Question: I've developed an instant messaging component using AngularJS that adds instant messaging functionality to any web page. The component is fairly complex it's style sheet runs to about 800 lines.
I'm having a problem when the component is deployed to third party websites. Sometimes the CSS from the host website affects the styles of the chat widget.

The screenshot is used when the component is added to a fresh Wordpress install. You can see that the button text is overridden by the Wordpress style to be upper case.
The problem is this component will be deployed to tens of thousands of websites so it wouldn't be practical to solve each small issue on a case by case basis. It would also be impossible to know if these changes would have a knock on affect to another website.
The approach I'm currently considering is to create a very comprehensive reset stylesheet - I'd override all possible styles on all elements. That would give me a fresh canvas to start with.
This seems like a pretty onerous task so I was wondering if anyone had devised a better solution?
Note:
An iFrame isn't possible because the chat has to overlay the original web page
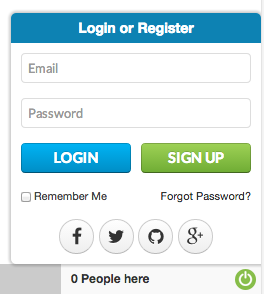
Answer: Like Luca suggested, using a namespace is the correct answer.
While you could use !important or an iframe I dislike both of those answers and here's why.
### Why you shouldn't use !important
1. Your goal is to create CSS that can't be overridden. Using !important doesn't actually solve that problem. I could still override your styling by using the same specificity that you have. It is however, a pain to do.
2. Mozilla specifically recommends that you don't do it.
3. As you've said yourself, this could be used on 100k+ websites. The likelihood that you're going to override someone else's styling is pretty high. Using !important is going to ruin their day. You've effectively taken the cascading out of CSS. As a rule, use the least amount of specificity that you can comfortably get away with. This makes everyone's life easier.
### Why an iframe is not the answer
I'm not nearly as opposed to using an iframe as I am to using !important but there is some negatives that you need to be aware of.
1. iframes give control to you (the plugin maker) at the cost of the user. e.g. The user has no choice in being able to match your iframe's responsiveness with their site. It's entirely likely that some user is going to have a specific breakpoint that isn't going to play nice with your plugin.
2. Your styling is impossible to override. This point could be seen as a positive for you but I find that it's a negative to the user. Being able to style the colors of your plugin helps make the plugin a part of the site. It's a guarantee that your plugin's colors won't mesh well with some sites. Letting the user change the colors is a must for me.
### Using Namespaces
The idea is pretty simple. Let's say that your app is called SuperIM2000. All you do is make sure that there's a container with the same class name and that you use it to target your styling. This has the added benefit of allowing you to use very simple class names e.g. button.
### HTML
'''
<div class="superIM2000">
<input class="button" />
</div>
'''
### CSS
'''
.superIM2000 .button{
color:#000;
}
'''
As you can see, the specificity is very low. However, the likelihood that you're going to override someone else's styling is extremely low. This has a benefit to the user as well. It's possible that the button class is already used in their site and it can take advantage of any inheritance that you haven't overridden.